Question: I am trying to analyze a project with sonar.
'''
mvn clean install -DskipTests=true
'''
The Problem I get:
'''
C:\Users\user\Desktop\sepm_git\qse-sepm-ws12-02\vpm>mvn clean install -DskipTe
sts=true
[INFO] Scanning for projects...
[INFO]
[INFO] ------------------------------------------------------------------------
[INFO] Building vpm 0.0.1-SNAPSHOT
[INFO] ------------------------------------------------------------------------
[INFO]
[INFO] --- maven-clean-plugin:2.4.1:clean (default-clean) @ vpm ---
[INFO] Deleting C:\Users\user\Desktop\sepm_git\qse-sepm-ws12-02\vpm\target
[INFO]
[INFO] --- maven-resources-plugin:2.5:resources (default-resources) @ vpm ---
[debug] execute contextualize
[INFO] Using 'UTF-8' encoding to copy filtered resources.
[INFO] skip non existing resourceDirectory C:\Users\user\Desktop\sepm_git\qse-
sepm-ws12-02\vpm\src\main\resources
[INFO]
[INFO] --- maven-compiler-plugin:2.3.2:compile (default-compile) @ vpm ---
[INFO] Compiling 92 source files to C:\Users\user\Desktop\sepm_git\qse-sepm-ws
12-02\vpm\target\classes
[INFO] -------------------------------------------------------------
[ERROR] COMPILATION ERROR :
[INFO] -------------------------------------------------------------
[ERROR] Unable to locate the Javac Compiler in:
C:\Program Files (x86)\Java\jre7\..\lib\tools.jar
Please ensure you are using JDK 1.4 or above and
not a JRE (the com.sun.tools.javac.Main class is required).
In most cases you can change the location of your Java
installation by setting the JAVA_HOME environment variable.
[INFO] 1 error
[INFO] -------------------------------------------------------------
[INFO] ------------------------------------------------------------------------
[INFO] BUILD FAILURE
[INFO] ------------------------------------------------------------------------
[INFO] Total time: 0.920s
[INFO] Finished at: Fri Dec 21 15:43:57 CET 2012
[INFO] Final Memory: 4M/15M
[INFO] ------------------------------------------------------------------------
[ERROR] Failed to execute goal org.apache.maven.plugins:maven-compiler-plugin:2.
3.2:compile (default-compile) on project vpm: Compilation failure
[ERROR] Unable to locate the Javac Compiler in:
[ERROR] C:\Program Files (x86)\Java\jre7\..\lib\tools.jar
[ERROR] Please ensure you are using JDK 1.4 or above and
[ERROR] not a JRE (the com.sun.tools.javac.Main class is required).
[ERROR] In most cases you can change the location of your Java
[ERROR] installation by setting the JAVA_HOME environment variable.
[ERROR] -> [Help 1]
[ERROR]
[ERROR] To see the full stack trace of the errors, re-run Maven with the -e swit
ch.
[ERROR] Re-run Maven using the -X switch to enable full debug logging.
[ERROR]
[ERROR] For more information about the errors and possible solutions, please rea
d the following articles:
[ERROR] [Help 1] http://cwiki.apache.org/confluence/display/MAVEN/MojoFailureExc
eption
C:\Users\user\Desktop\sepm_git\qse-sepm-ws12-02\vpm>
'''
However,
my java home var is set to:
'''
echo %JAVA_HOME%
C:\Program Files (x86)\Java\jre7
'''
in eclipse under preferences I set:

Any idea why it does not work?
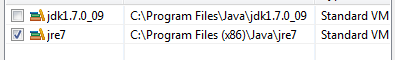
Answer: It looks like you're pointing to a Java Runtime Environment (JRE), not a Java Development Kit
'''
[ERROR] Unable to locate the Javac Compiler in:
C:\Program Files (x86)\Java\jre7\..\lib ools.jar
Please ensure you are using JDK 1.4 or above and
not a JRE (the com.sun.tools.javac.Main class is required).
'''
The JRE simply contains the JVM ('java.exe') and associated libs etc. The JDK is a superset of this and contains the JRE + compiler ('javac.exe)' and associated tools. You're normally install the JRE on production boxes that don't require the compiler, and the JDK in development environments.